Field crop: maize
Growth stage: 2
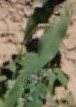
Species: maize